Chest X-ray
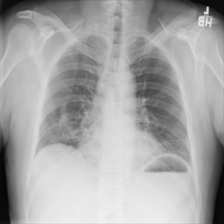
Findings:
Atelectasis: positive
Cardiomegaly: negative
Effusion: negative
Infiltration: negative
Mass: negative
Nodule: negative
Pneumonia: negative
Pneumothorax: positive
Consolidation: negative
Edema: negative
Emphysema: negative
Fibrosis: negative
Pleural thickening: negative
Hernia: negative